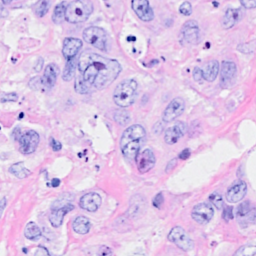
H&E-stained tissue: Breast